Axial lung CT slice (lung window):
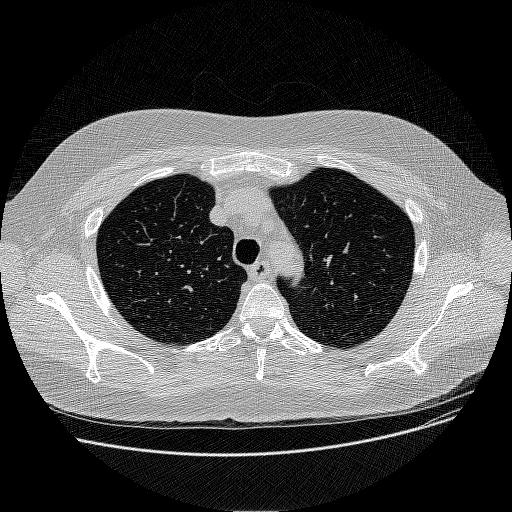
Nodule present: no